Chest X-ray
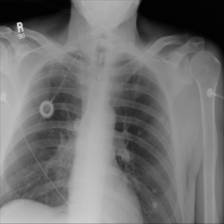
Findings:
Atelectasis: negative
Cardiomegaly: negative
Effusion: negative
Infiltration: negative
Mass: negative
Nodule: negative
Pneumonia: negative
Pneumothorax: negative
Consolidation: negative
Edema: negative
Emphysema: negative
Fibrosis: negative
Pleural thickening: negative
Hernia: negative